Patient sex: M
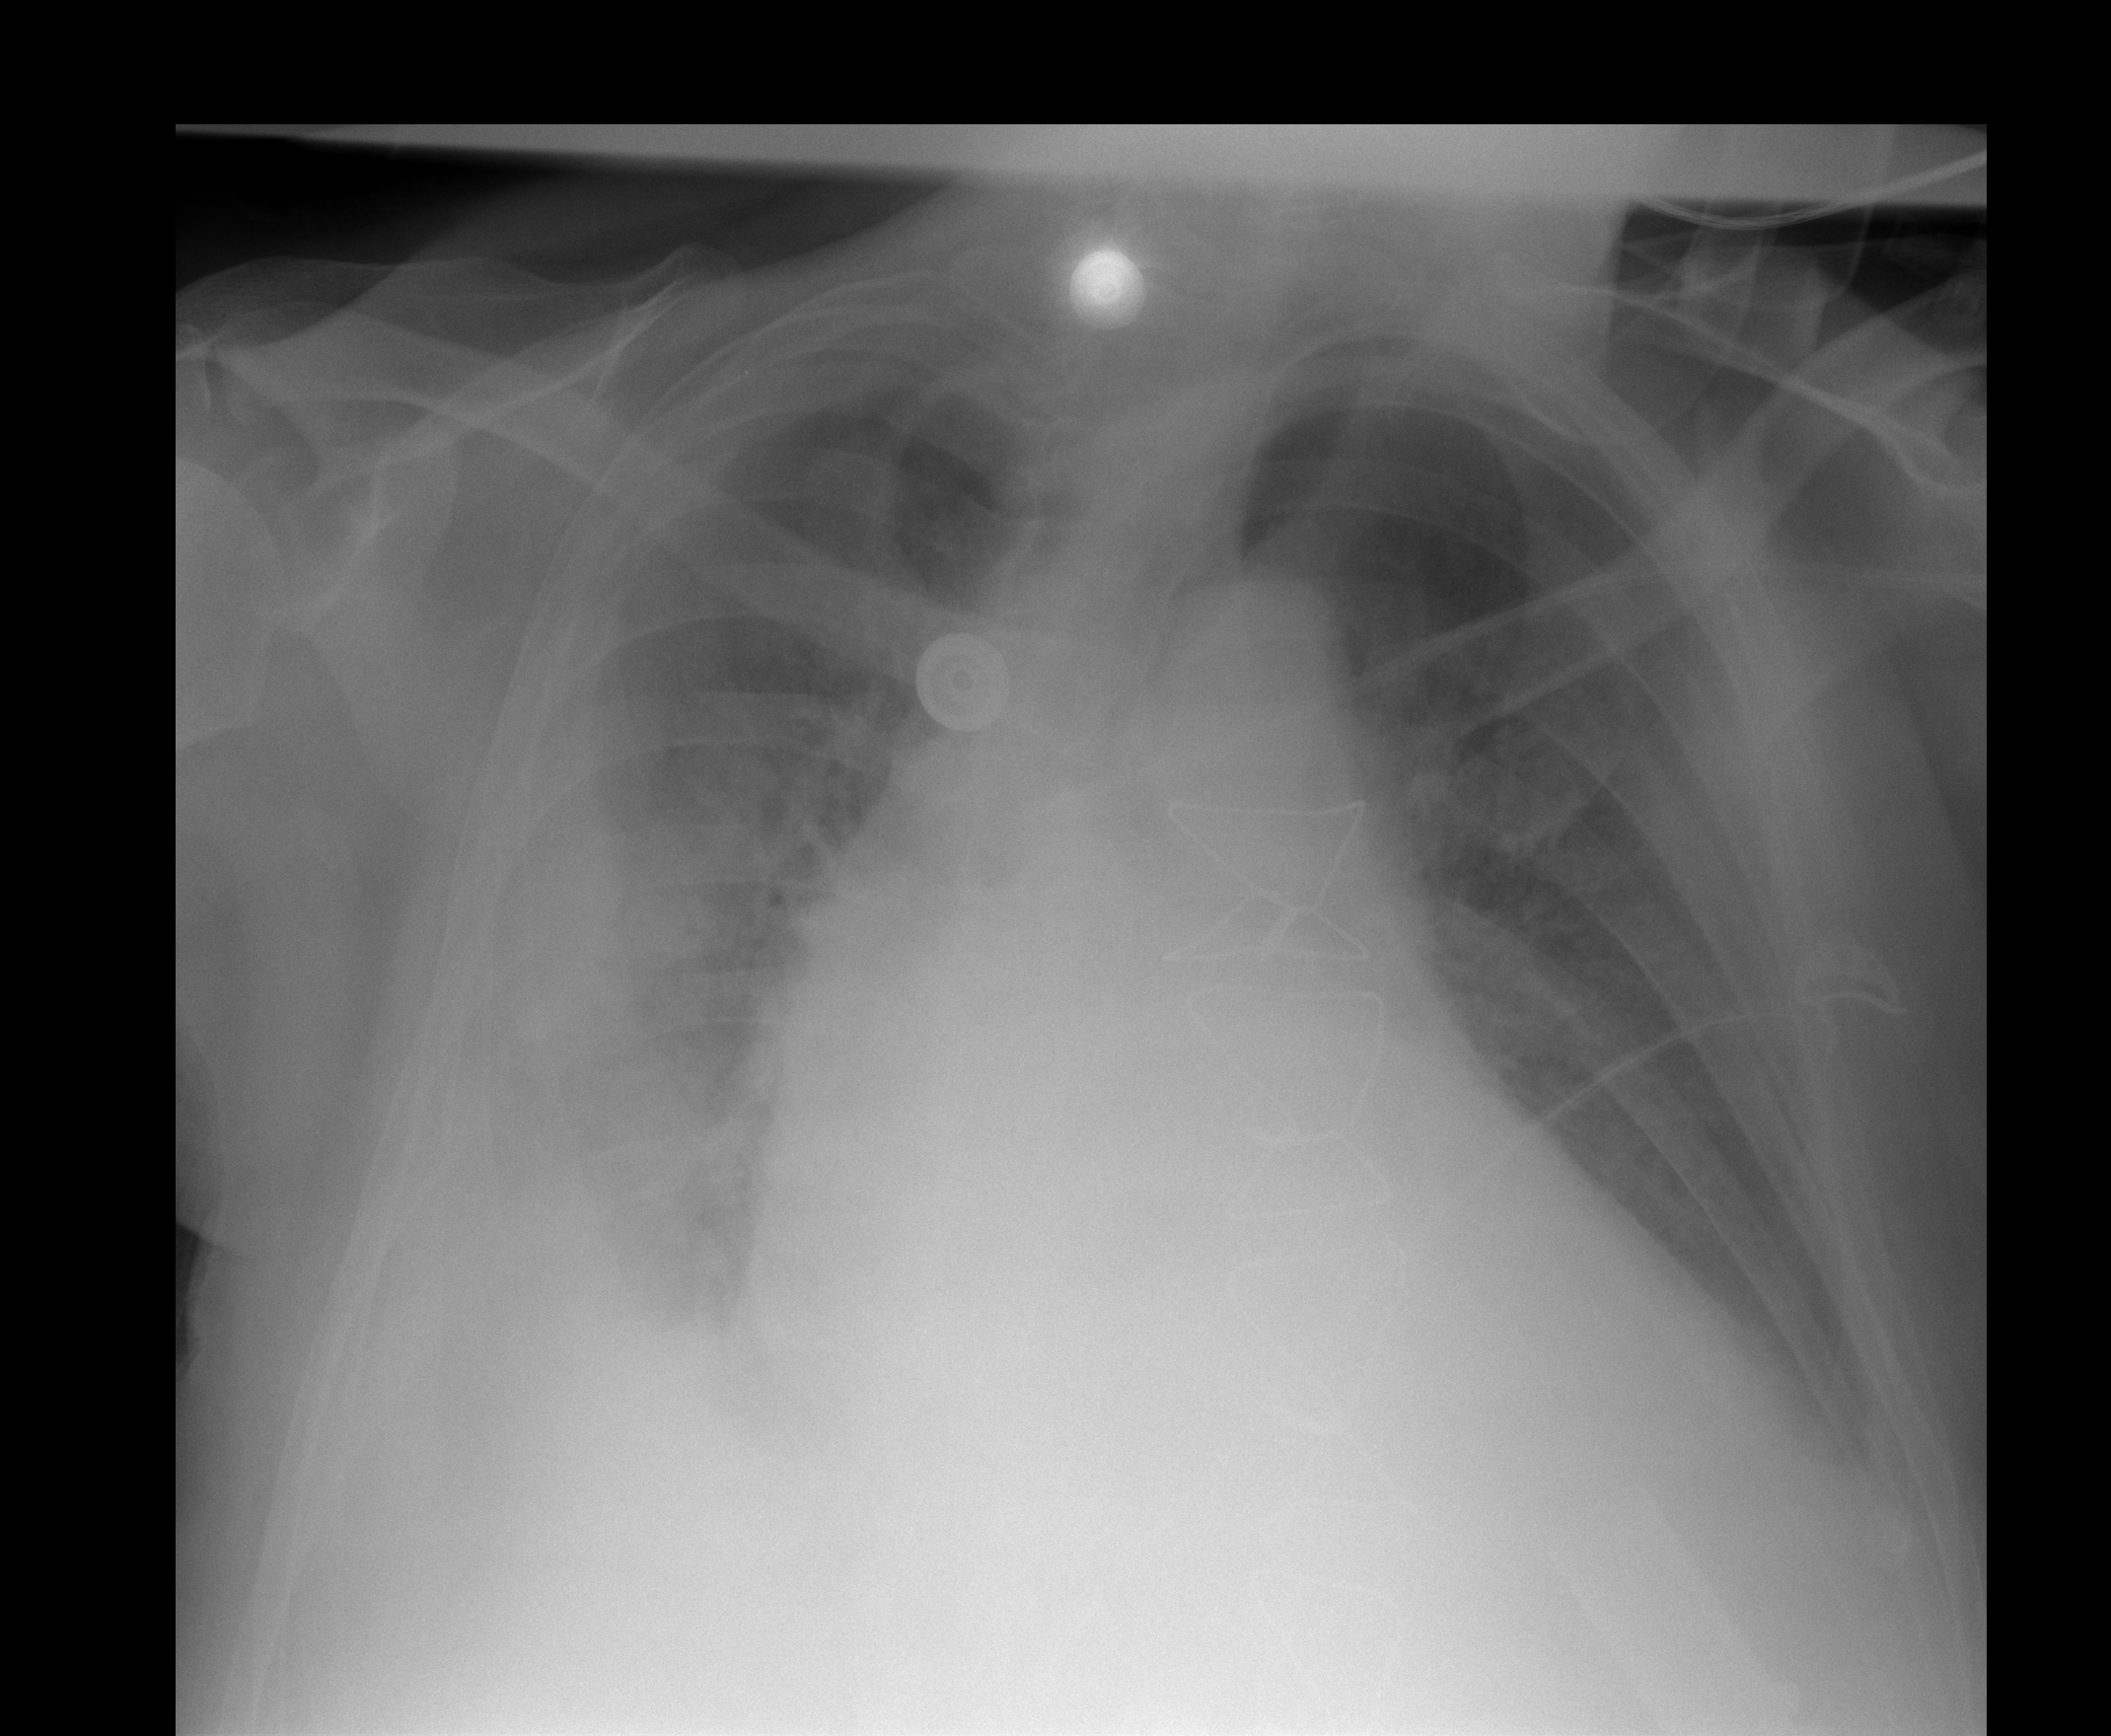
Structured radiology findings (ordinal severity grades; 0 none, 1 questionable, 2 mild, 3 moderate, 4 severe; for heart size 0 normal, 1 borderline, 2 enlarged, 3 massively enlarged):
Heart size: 2
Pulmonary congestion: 0
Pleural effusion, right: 3
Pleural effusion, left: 2
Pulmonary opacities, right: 0
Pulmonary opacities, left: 0
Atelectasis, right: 2
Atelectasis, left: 0